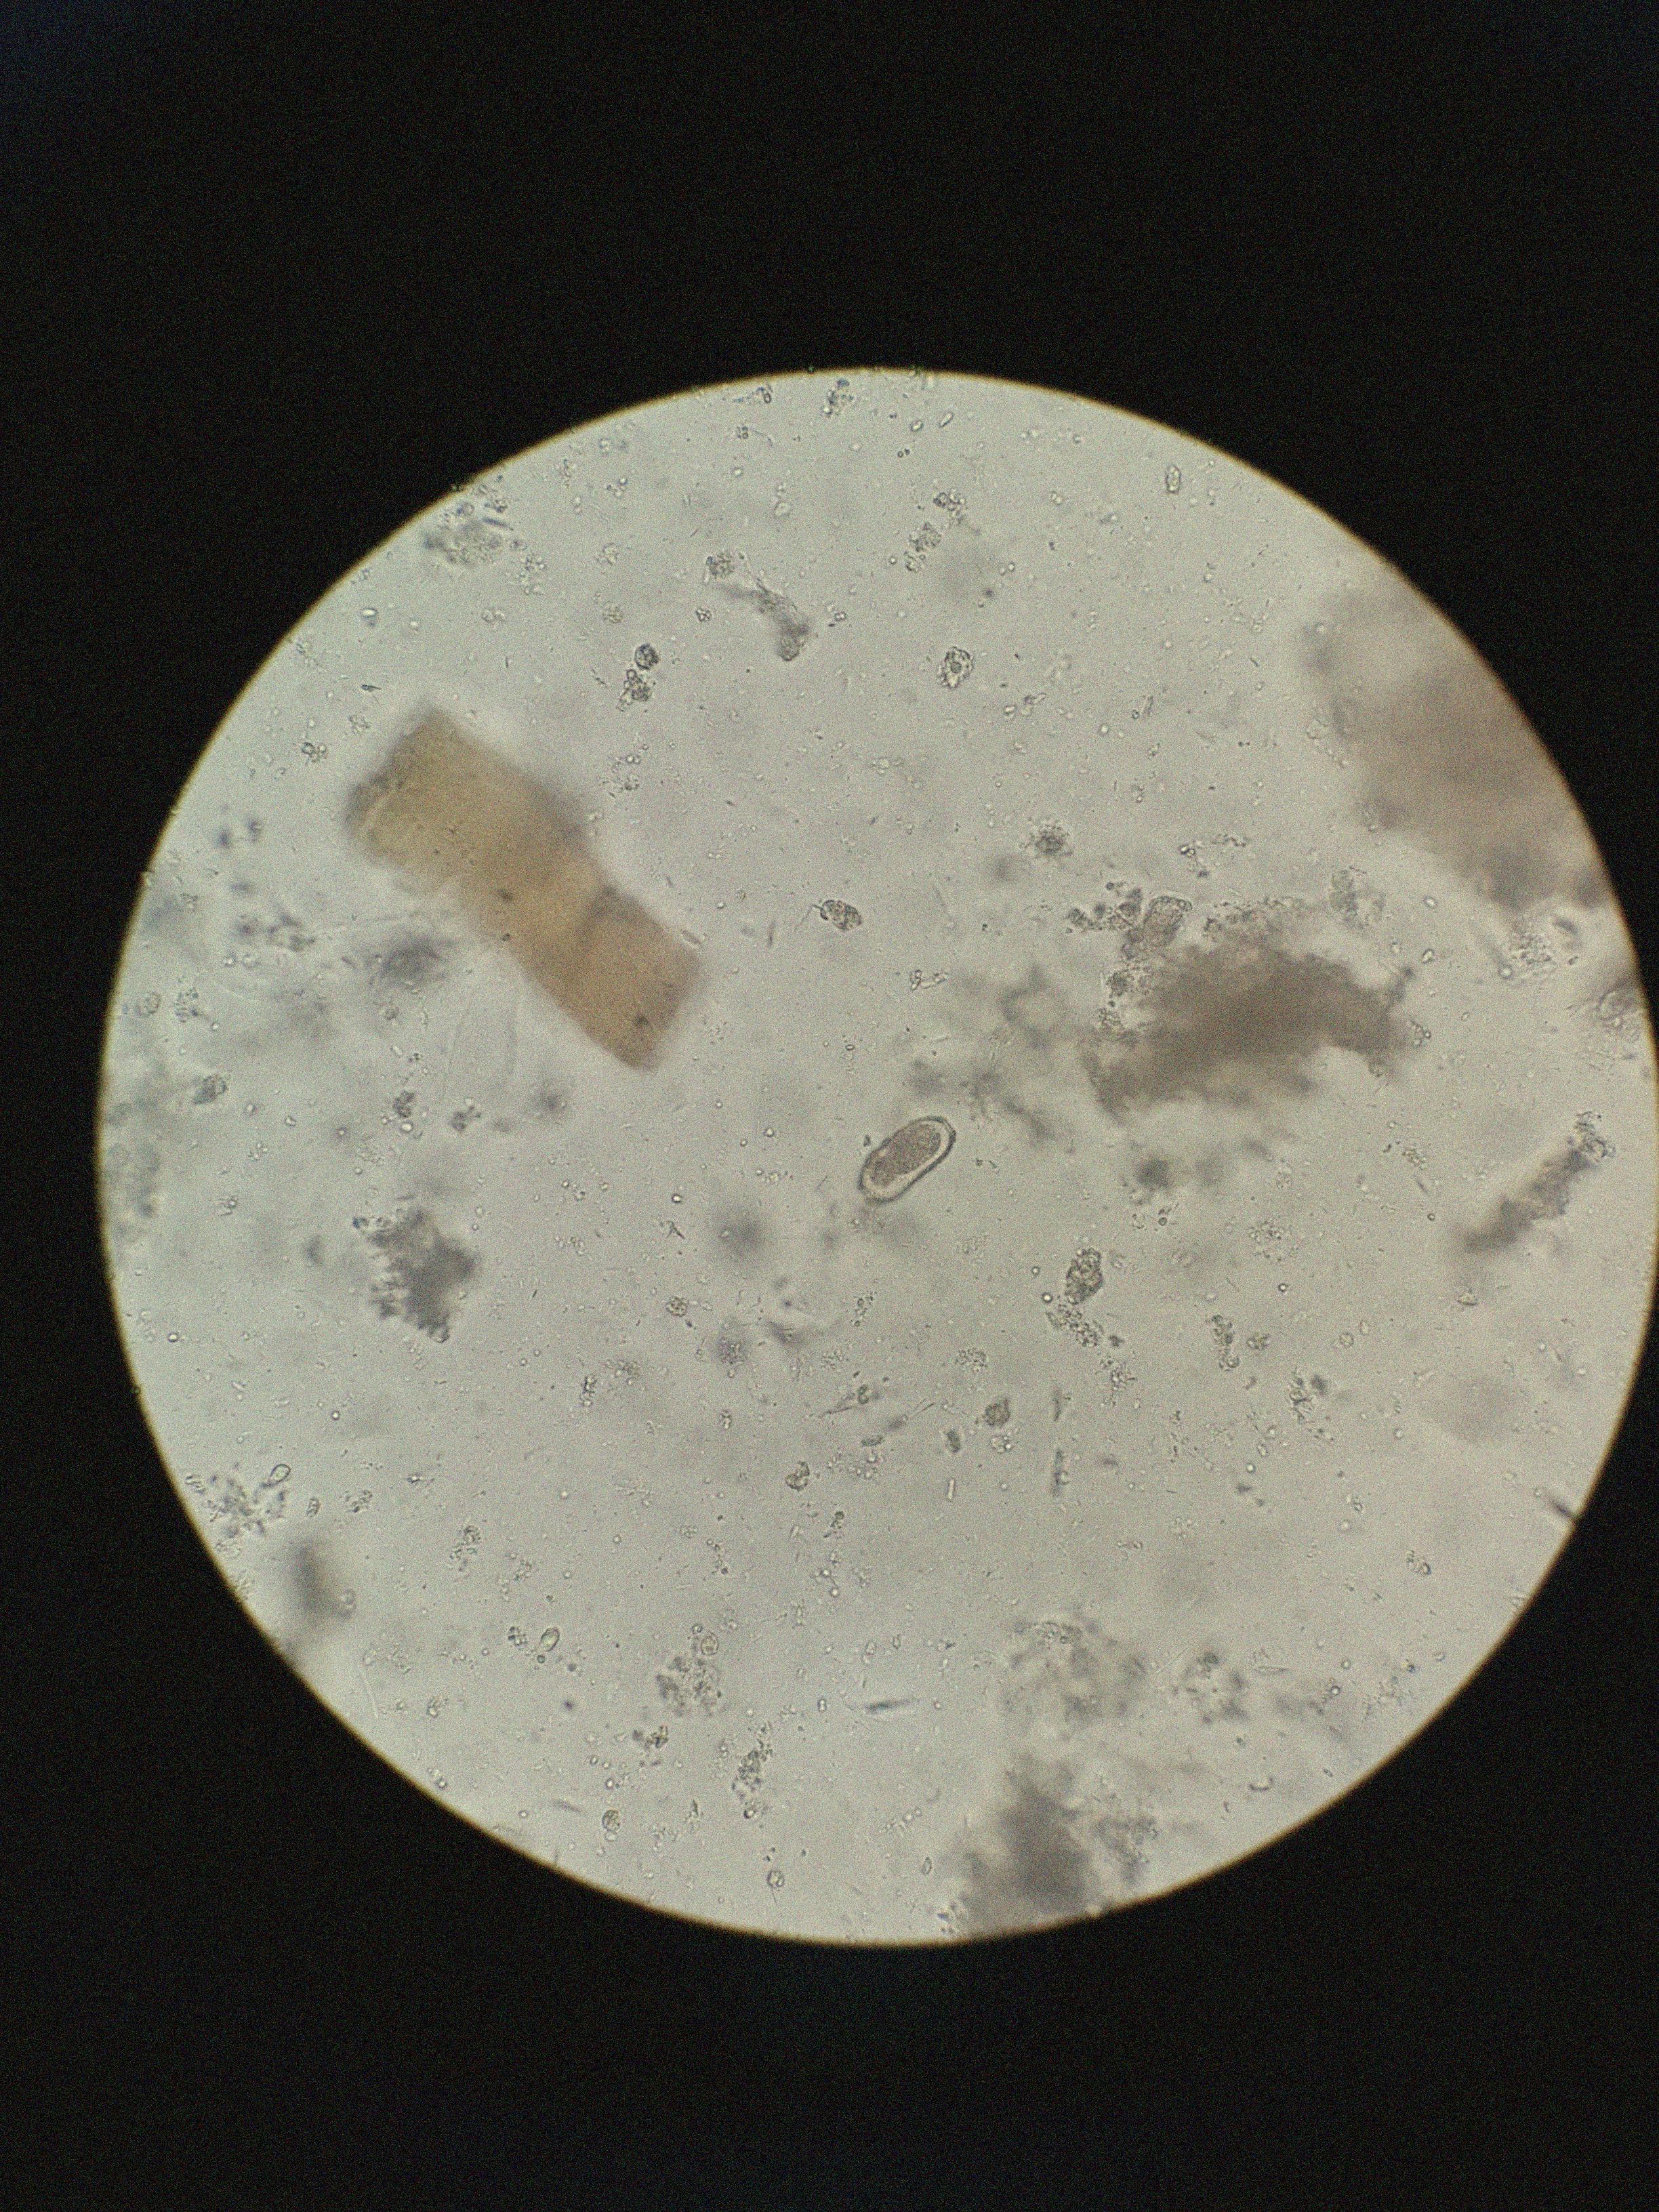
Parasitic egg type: Capillaria philippinensis